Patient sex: M
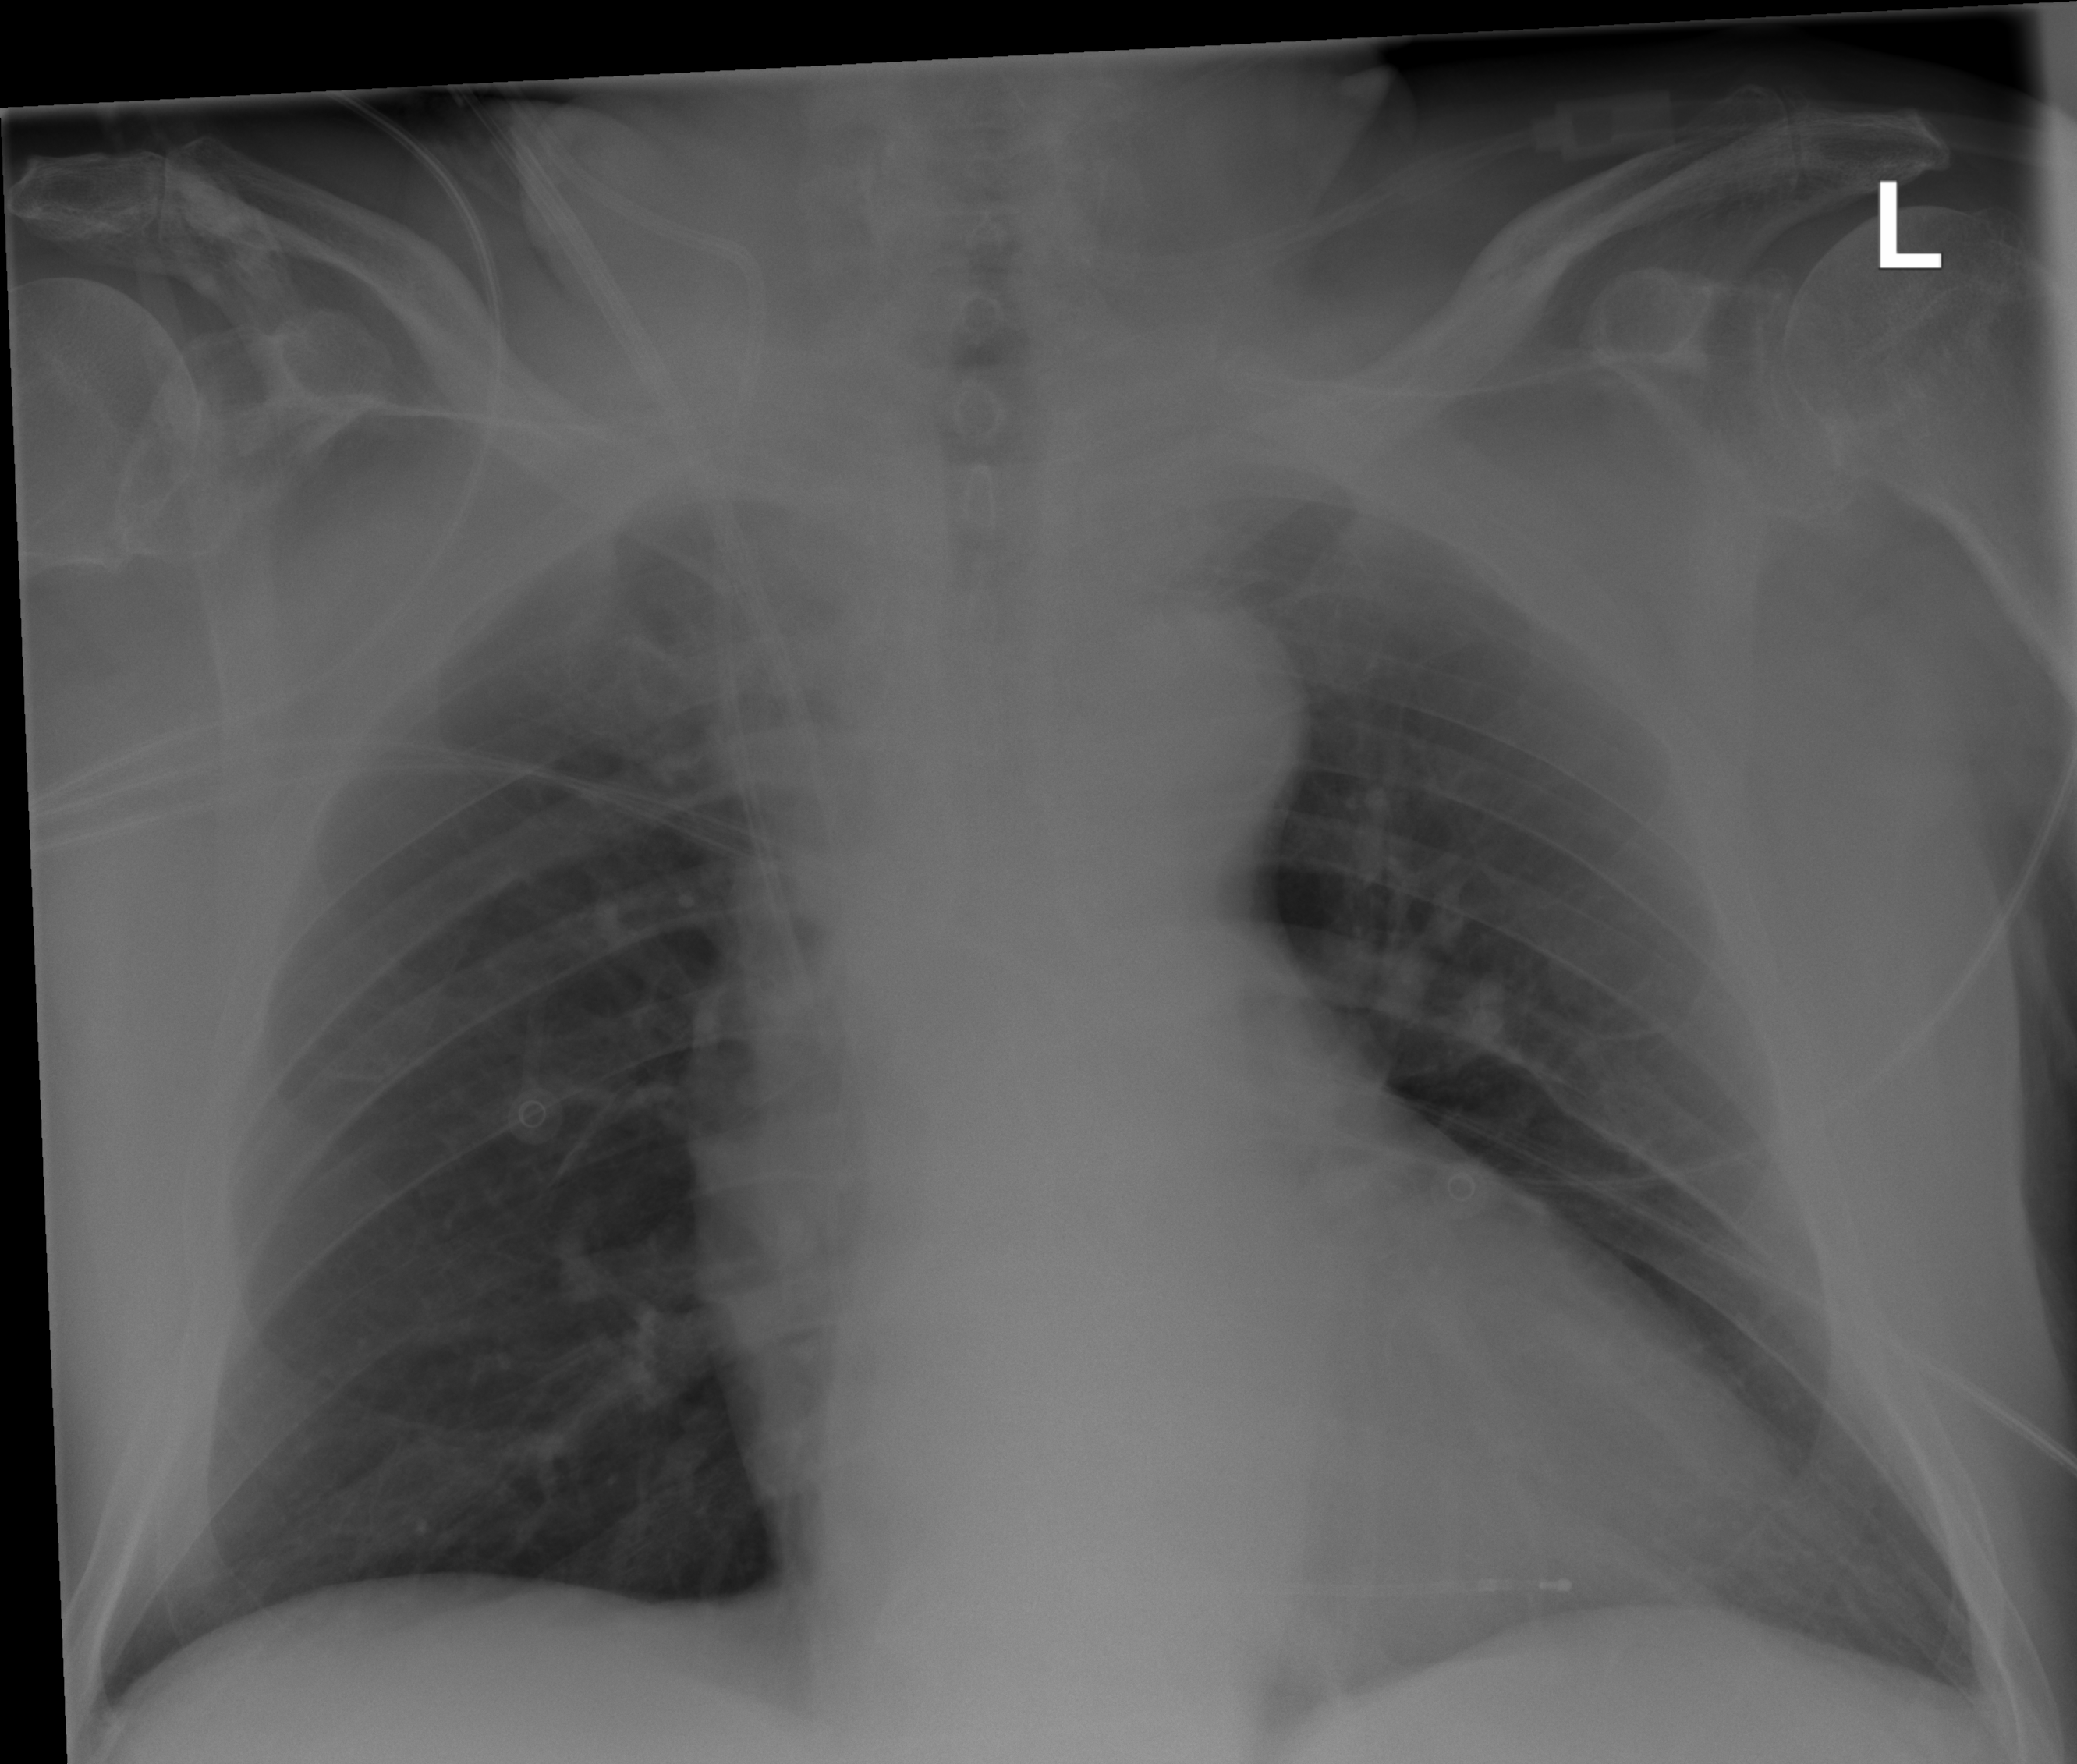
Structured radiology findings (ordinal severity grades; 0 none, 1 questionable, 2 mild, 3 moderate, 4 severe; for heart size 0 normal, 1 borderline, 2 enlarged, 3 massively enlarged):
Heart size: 2
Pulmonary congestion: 1
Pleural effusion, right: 0
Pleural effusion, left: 0
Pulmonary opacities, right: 0
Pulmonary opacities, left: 0
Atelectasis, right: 0
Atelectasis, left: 0